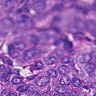
Metastatic tissue present: yes